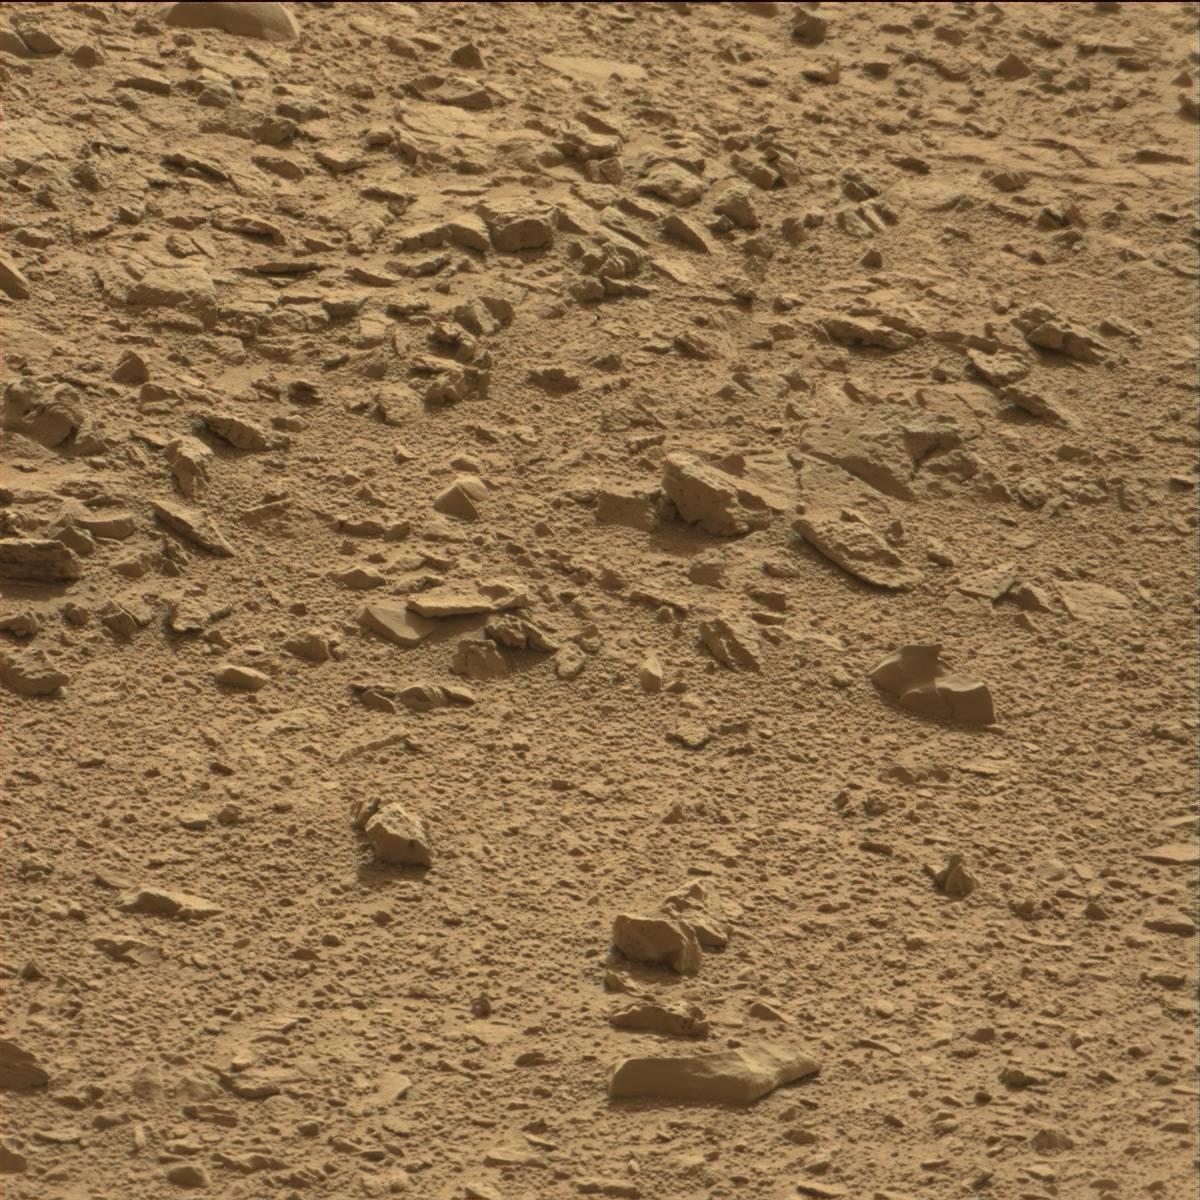
Terrain classes present: Bedrock, Rock, Sand / Soil